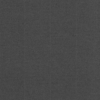
Label: dusty